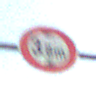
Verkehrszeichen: TatsaechlicheHoehe
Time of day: SunriseSunset
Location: Outdoor (RoadRail)
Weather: PartlyCloudy
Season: NotSpecified
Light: Natural